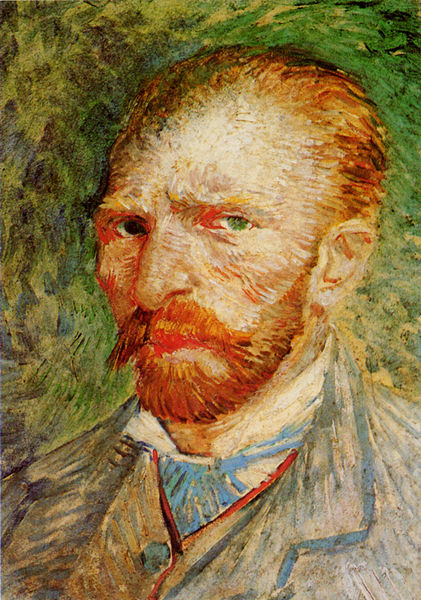
Titel: Selbstbildnis
Künstler: Vincent van Gogh
Standort: Otterlo
Institution: Kröller-Müller Museum
Schlagwörter: baum, blau, dunkel, gemälde, kopf, mann, schatten, weiß, bäume, grün, impressionismus, bewegung, brust, bunt, frankreich, haar, hell, hintergrund, kleid, licht, mund, nacht, nase, ohr, orange, schwarz, blick, rot, expressionismus, flächig, malerei, anzug, bart, hemd, jacke, schnurrbart, augen, band, gesicht, kleidung, kragen, vollbart, bild, bildnis, hals, holland, niederlande, portrait, porträt, öl, feld, natur, strauch, busch, büsche, pastos, sträucher, auge, haare, paar, brustbild, knopf, lippe, lippen, ohren, schulter, farben, fläche, flächen, kette, farbe, tag, linien, van gogh, blue, red, white, collar, dress, duktus, face, green, hair, modern, nose, painting, krawatte, impressionistisch, halstuch, maler, looking, rüsche, rüschen, wange, revers, selbstporträt, jacket, striche, betrachter, eindruck, rothaarig, gogh, tageslicht, farbfläche, strich, selbstbildnis, kittel, pinsel, vincent van gogh, selbstportrait, halbprofil, sad, man, skin, background, ear, head, netherlands, red hair, pinselstriche, eyes, male, suit, doch, leuchtend, look, color, impressionism, chin, mouth, buttons, line, beard, french, tie, vincent, person, human, neck, vest, postimpressionismus, front, colors, balding, close, painter, pinselführung, farbfeld, eye, lines, impressionist, van, brush, brushstrokes, lips, redhead, shoulders, canvas, dutch, cheek, frontal, impasto, impressionistic, blurry, lapel, forehead, shirt, schulterporträt, brustporträt, goatee, button, fast, grüne augen, strokes, strenger blick, frankeich, mustache, moustache, postimpressionist, self, self portrait, duktu, postos, selbstbild, van goch, cream, sketchy, brushwork, hren, jackett, blye, bear, brows, painterly, lapels, green eyes, quick, 1, layered, selbstportraitz, bise, button', 123, brushy, patchy, wary, bursh, self portrait van gogh, jackeg, van got, van goght, porrait, green eye, rote hraare, blue jacket, deppression, am face, blue neckerchief, green halo, purple light